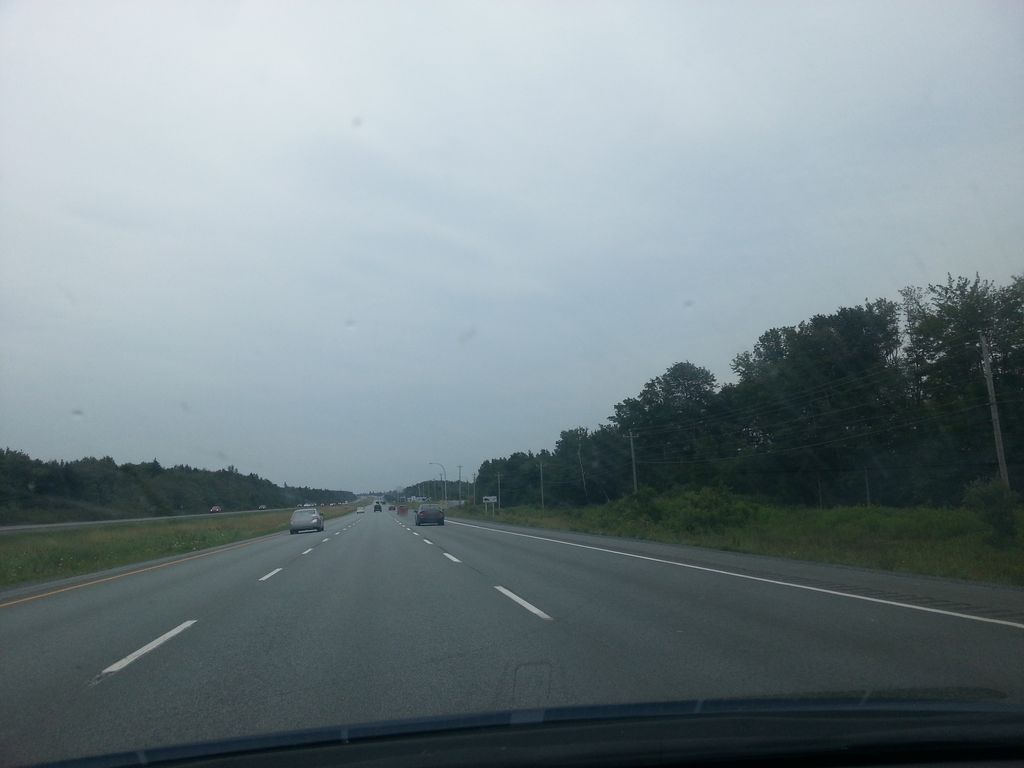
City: halifax